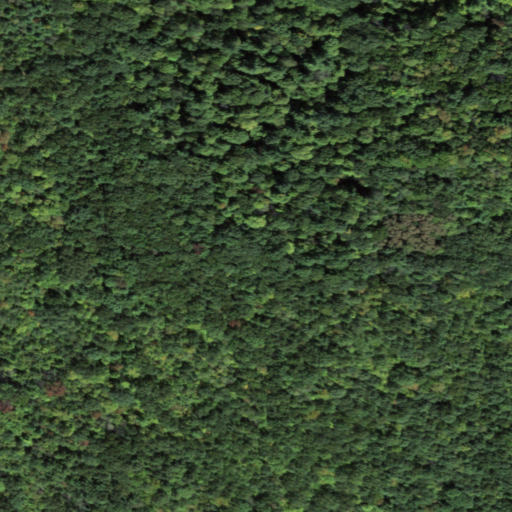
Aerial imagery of mountain in New York named Oak Hill containing deciduous forest and mixed forest